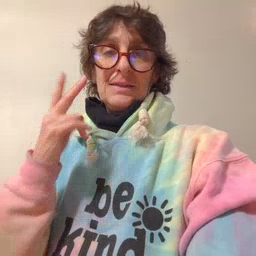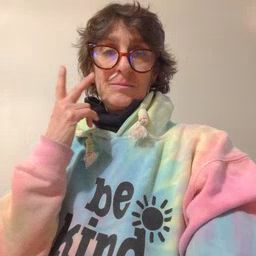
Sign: see